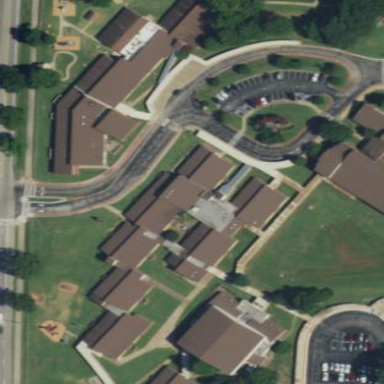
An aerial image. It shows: School building.